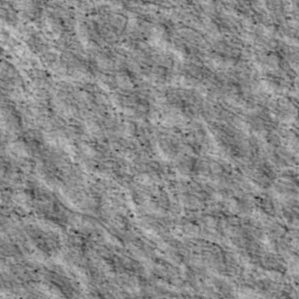
Label: non_frost